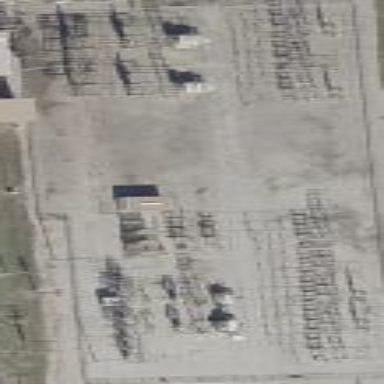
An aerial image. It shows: Industrial power substation surrounded by fence.